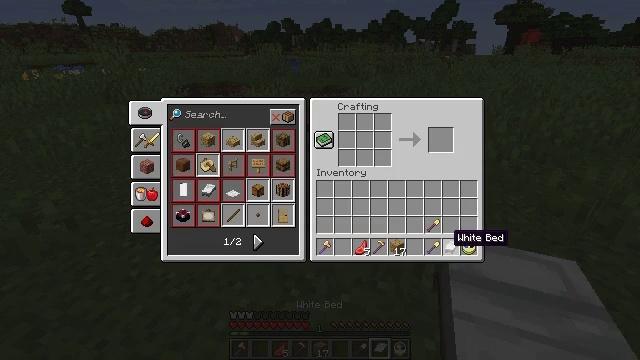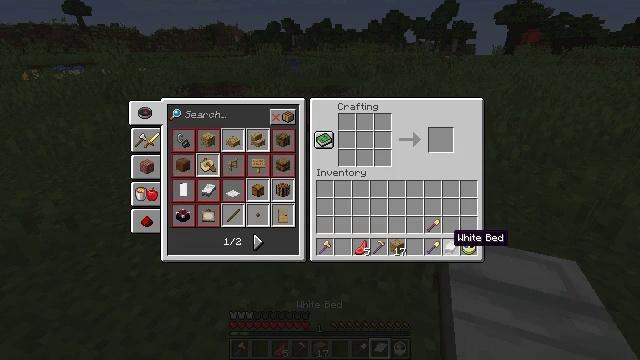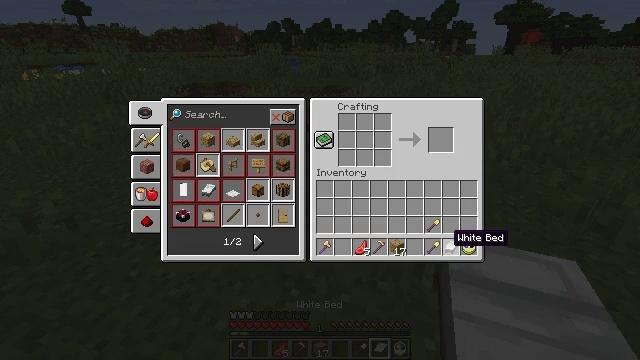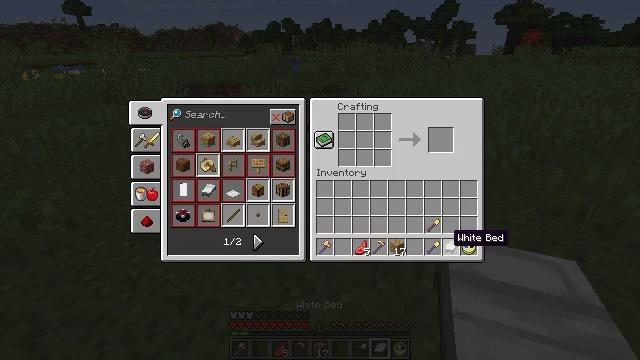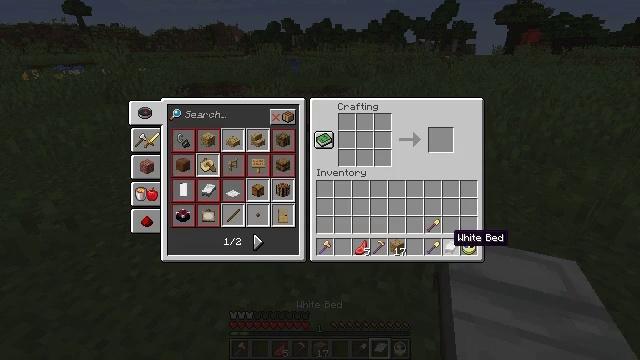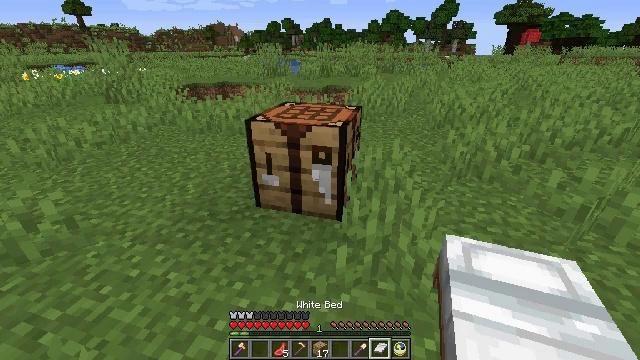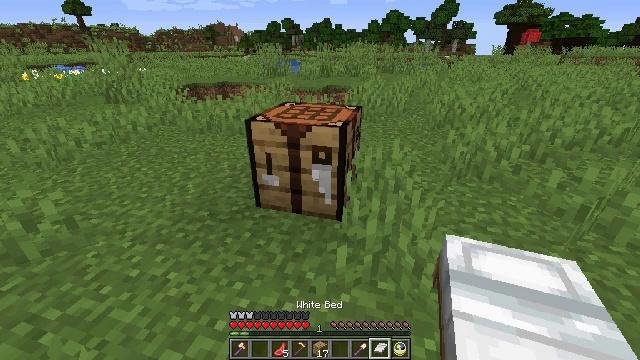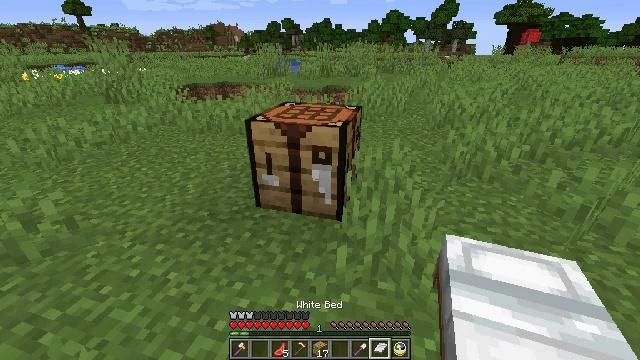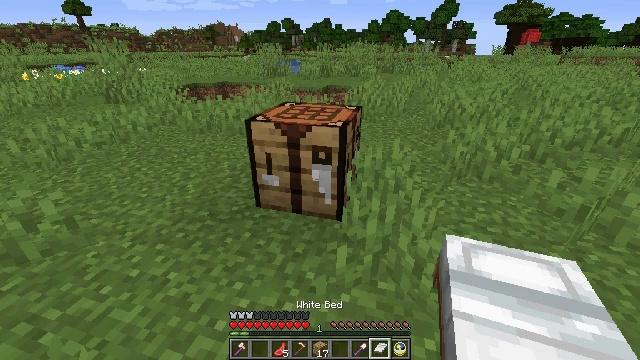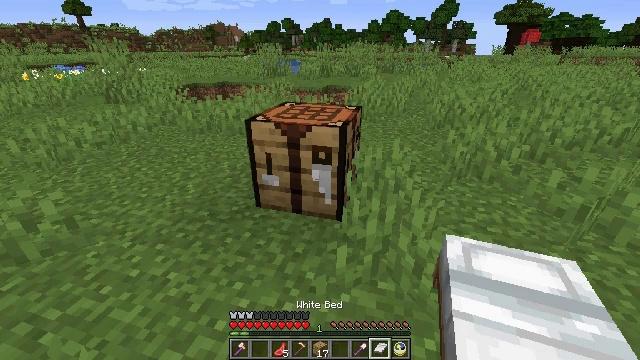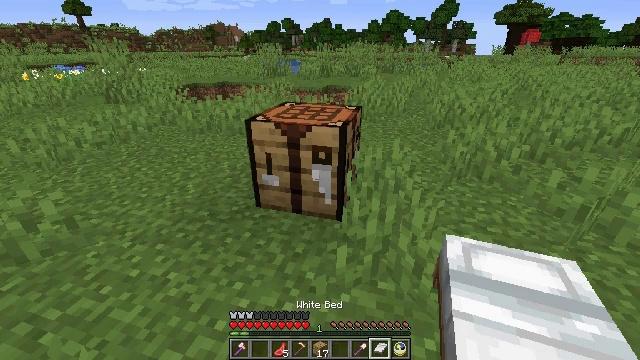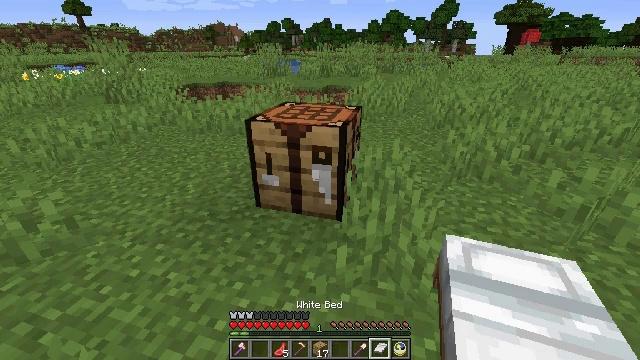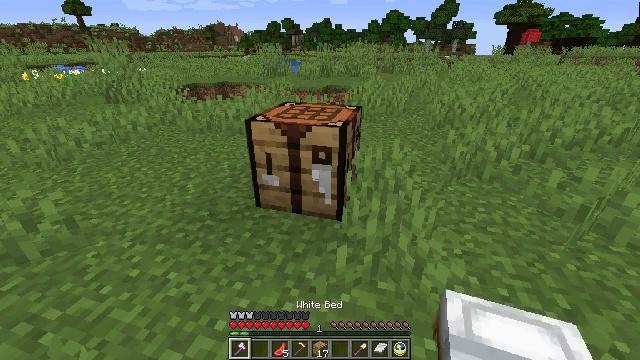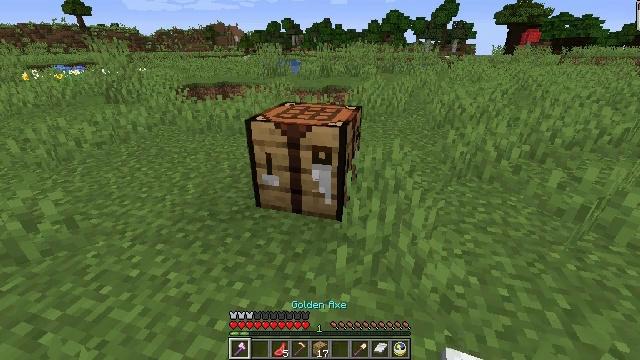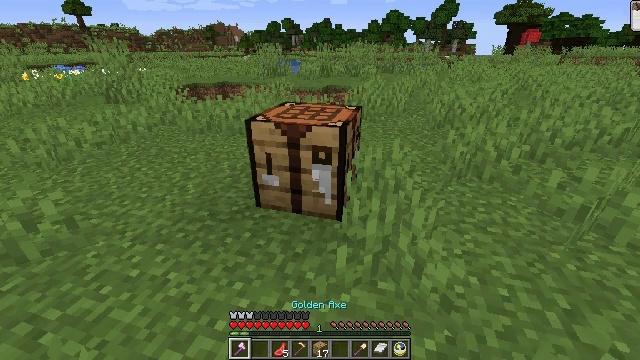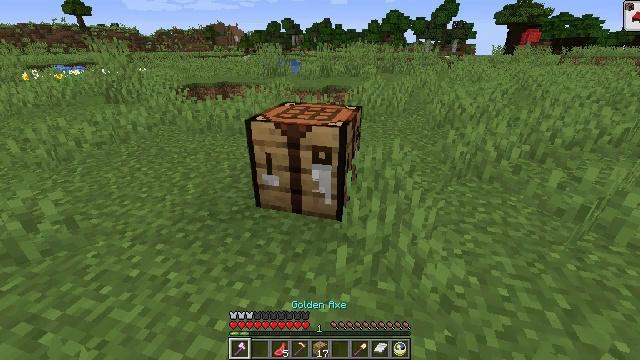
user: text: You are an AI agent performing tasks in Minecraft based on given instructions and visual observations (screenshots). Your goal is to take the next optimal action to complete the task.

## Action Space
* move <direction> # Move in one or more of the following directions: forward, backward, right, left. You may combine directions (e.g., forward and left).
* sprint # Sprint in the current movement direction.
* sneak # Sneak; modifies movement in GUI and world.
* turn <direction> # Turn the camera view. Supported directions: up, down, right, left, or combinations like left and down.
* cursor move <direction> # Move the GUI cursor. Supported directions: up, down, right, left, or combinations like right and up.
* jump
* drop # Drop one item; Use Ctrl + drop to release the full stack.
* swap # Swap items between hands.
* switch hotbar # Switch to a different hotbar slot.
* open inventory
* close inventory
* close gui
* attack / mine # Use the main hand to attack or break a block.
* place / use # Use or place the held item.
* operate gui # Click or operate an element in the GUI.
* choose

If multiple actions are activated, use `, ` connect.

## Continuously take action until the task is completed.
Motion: motion action
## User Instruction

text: Put back the crafting table.
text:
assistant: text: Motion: no_op
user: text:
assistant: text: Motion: no_op
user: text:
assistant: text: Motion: no_op
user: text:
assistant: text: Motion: no_op
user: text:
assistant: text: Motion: no_op
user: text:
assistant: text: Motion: close gui
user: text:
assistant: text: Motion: no_op
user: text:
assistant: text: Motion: no_op
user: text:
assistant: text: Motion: no_op
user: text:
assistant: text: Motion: no_op
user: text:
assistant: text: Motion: no_op
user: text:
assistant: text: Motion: switch to hotbar 1
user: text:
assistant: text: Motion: switch to hotbar 1
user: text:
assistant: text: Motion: switch to hotbar 1
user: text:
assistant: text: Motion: no_op
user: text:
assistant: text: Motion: no_op
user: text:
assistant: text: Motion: no_op
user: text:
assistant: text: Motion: no_op
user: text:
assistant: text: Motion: no_op
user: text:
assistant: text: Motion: no_op
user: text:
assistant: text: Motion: no_op
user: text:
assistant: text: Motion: attack / mine
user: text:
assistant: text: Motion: attack / mine
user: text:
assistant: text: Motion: attack / mine
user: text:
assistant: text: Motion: attack / mine
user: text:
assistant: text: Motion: attack / mine
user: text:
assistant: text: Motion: attack / mine
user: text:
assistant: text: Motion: attack / mine
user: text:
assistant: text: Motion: attack / mine
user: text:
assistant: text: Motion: attack / mine